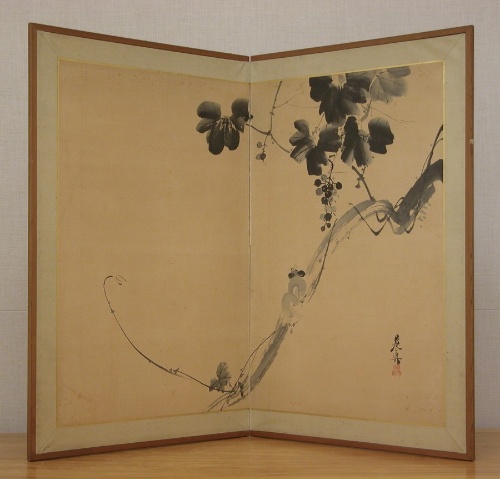
Artist: Shibata Zeshin
Artist bio: Japanese, 1807–1891
Date: 19th century
Object type: Screen
Classification: Paintings
Medium: Two-panel folding screen; ink on paper
Culture: Japan
Dimensions: 41 1/2 in. × 55 in. (105.4 × 139.7 cm)
Department: Asian Art
Credit line: Gift of Harold G. Henderson, 1966
Accession year: 1966
Repository: Metropolitan Museum of Art, New York, NY
Tags: Grapes|Squirrels|Leaves